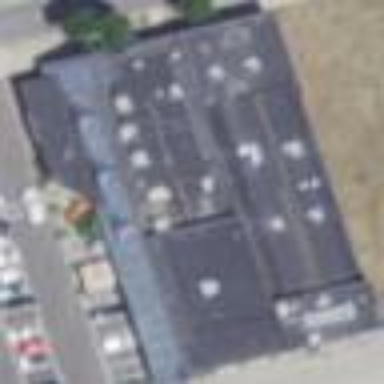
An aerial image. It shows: Commercial building.